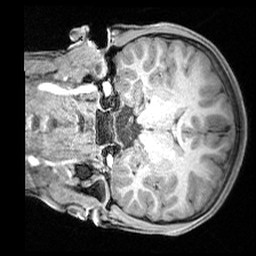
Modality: T1w
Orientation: coronal
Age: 9
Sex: female
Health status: ill
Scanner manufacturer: siemens
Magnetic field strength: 3 T
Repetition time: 1.6 s
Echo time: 0.00179 s